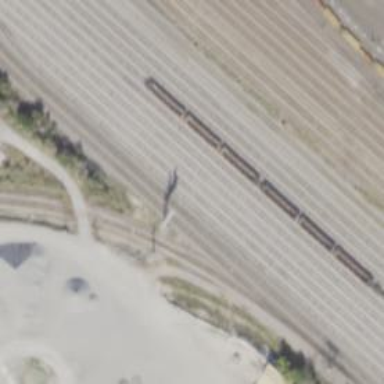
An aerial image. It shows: Railway signal.